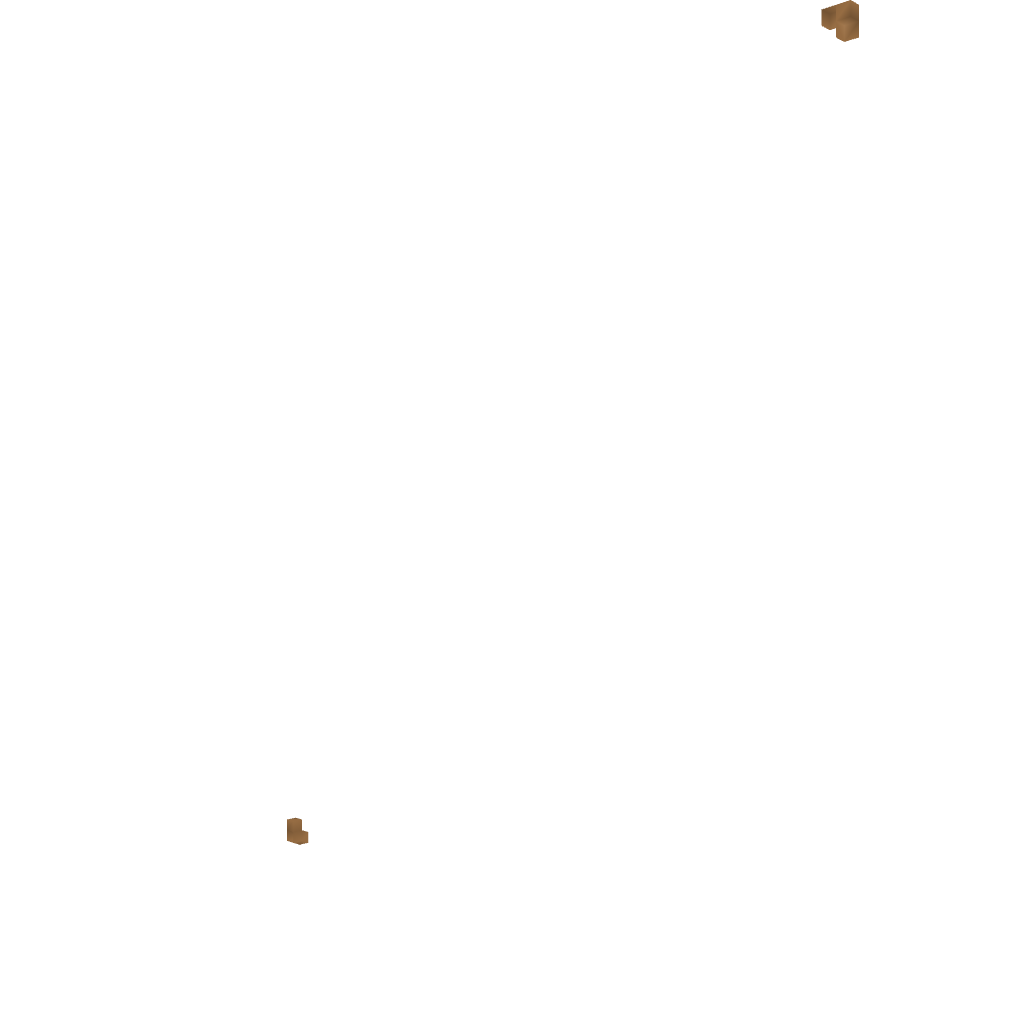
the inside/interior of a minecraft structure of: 16 Bit Majora's Mask